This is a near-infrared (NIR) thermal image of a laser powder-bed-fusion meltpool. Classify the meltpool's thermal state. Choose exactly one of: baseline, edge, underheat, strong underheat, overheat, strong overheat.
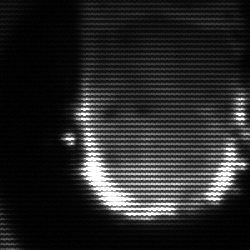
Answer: baseline